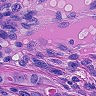
Metastatic tissue present: yes